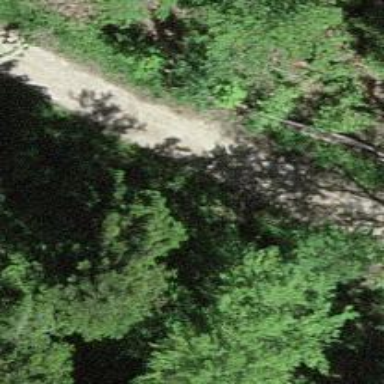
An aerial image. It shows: Unpaved track with grade2 tracktype.